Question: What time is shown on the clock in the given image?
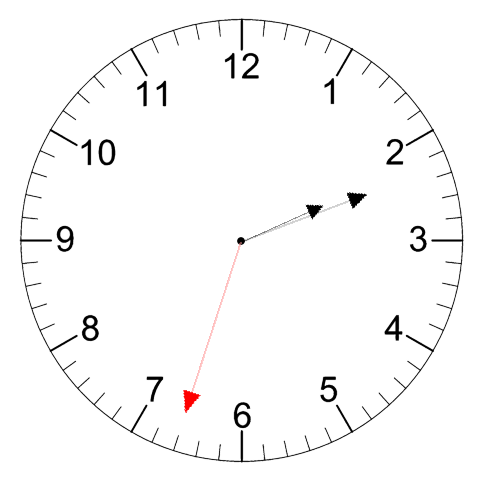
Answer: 02:11:33